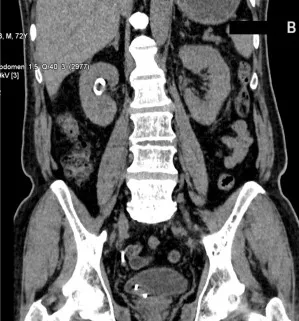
Coronal view) showing right-sided double J stent (white arrow) in situ and bilateral perinephric fat stranding.
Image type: radiology (ct)